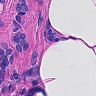
Metastatic tissue present: yes